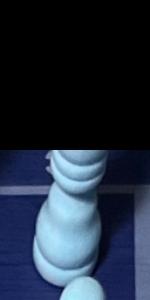
Label: Bishop_White